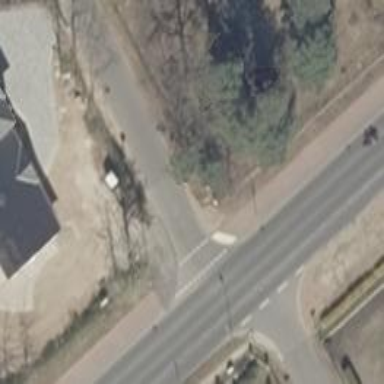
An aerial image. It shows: Road with "give way" sign.